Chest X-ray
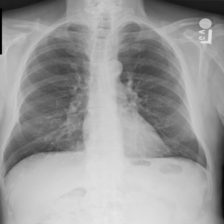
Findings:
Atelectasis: negative
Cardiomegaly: negative
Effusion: negative
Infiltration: negative
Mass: negative
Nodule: negative
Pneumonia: negative
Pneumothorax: negative
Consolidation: negative
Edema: negative
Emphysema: negative
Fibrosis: negative
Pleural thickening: negative
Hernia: negative